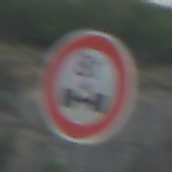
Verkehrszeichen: TatsaechlicheAchslast
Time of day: MorningAfternoon
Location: Outdoor (Nature)
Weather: PartlyCloudy
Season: NotSpecified
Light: Natural